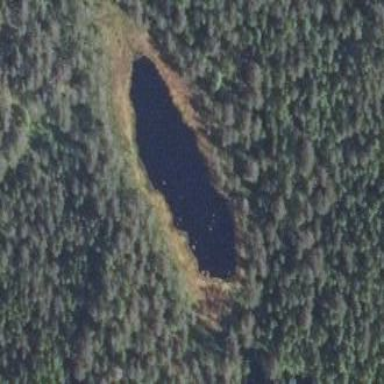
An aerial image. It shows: Beautiful lake surrounded by nature.